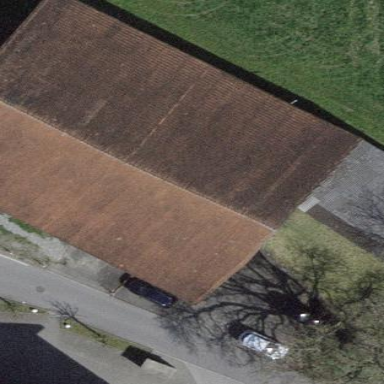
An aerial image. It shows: Shed building.